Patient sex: M
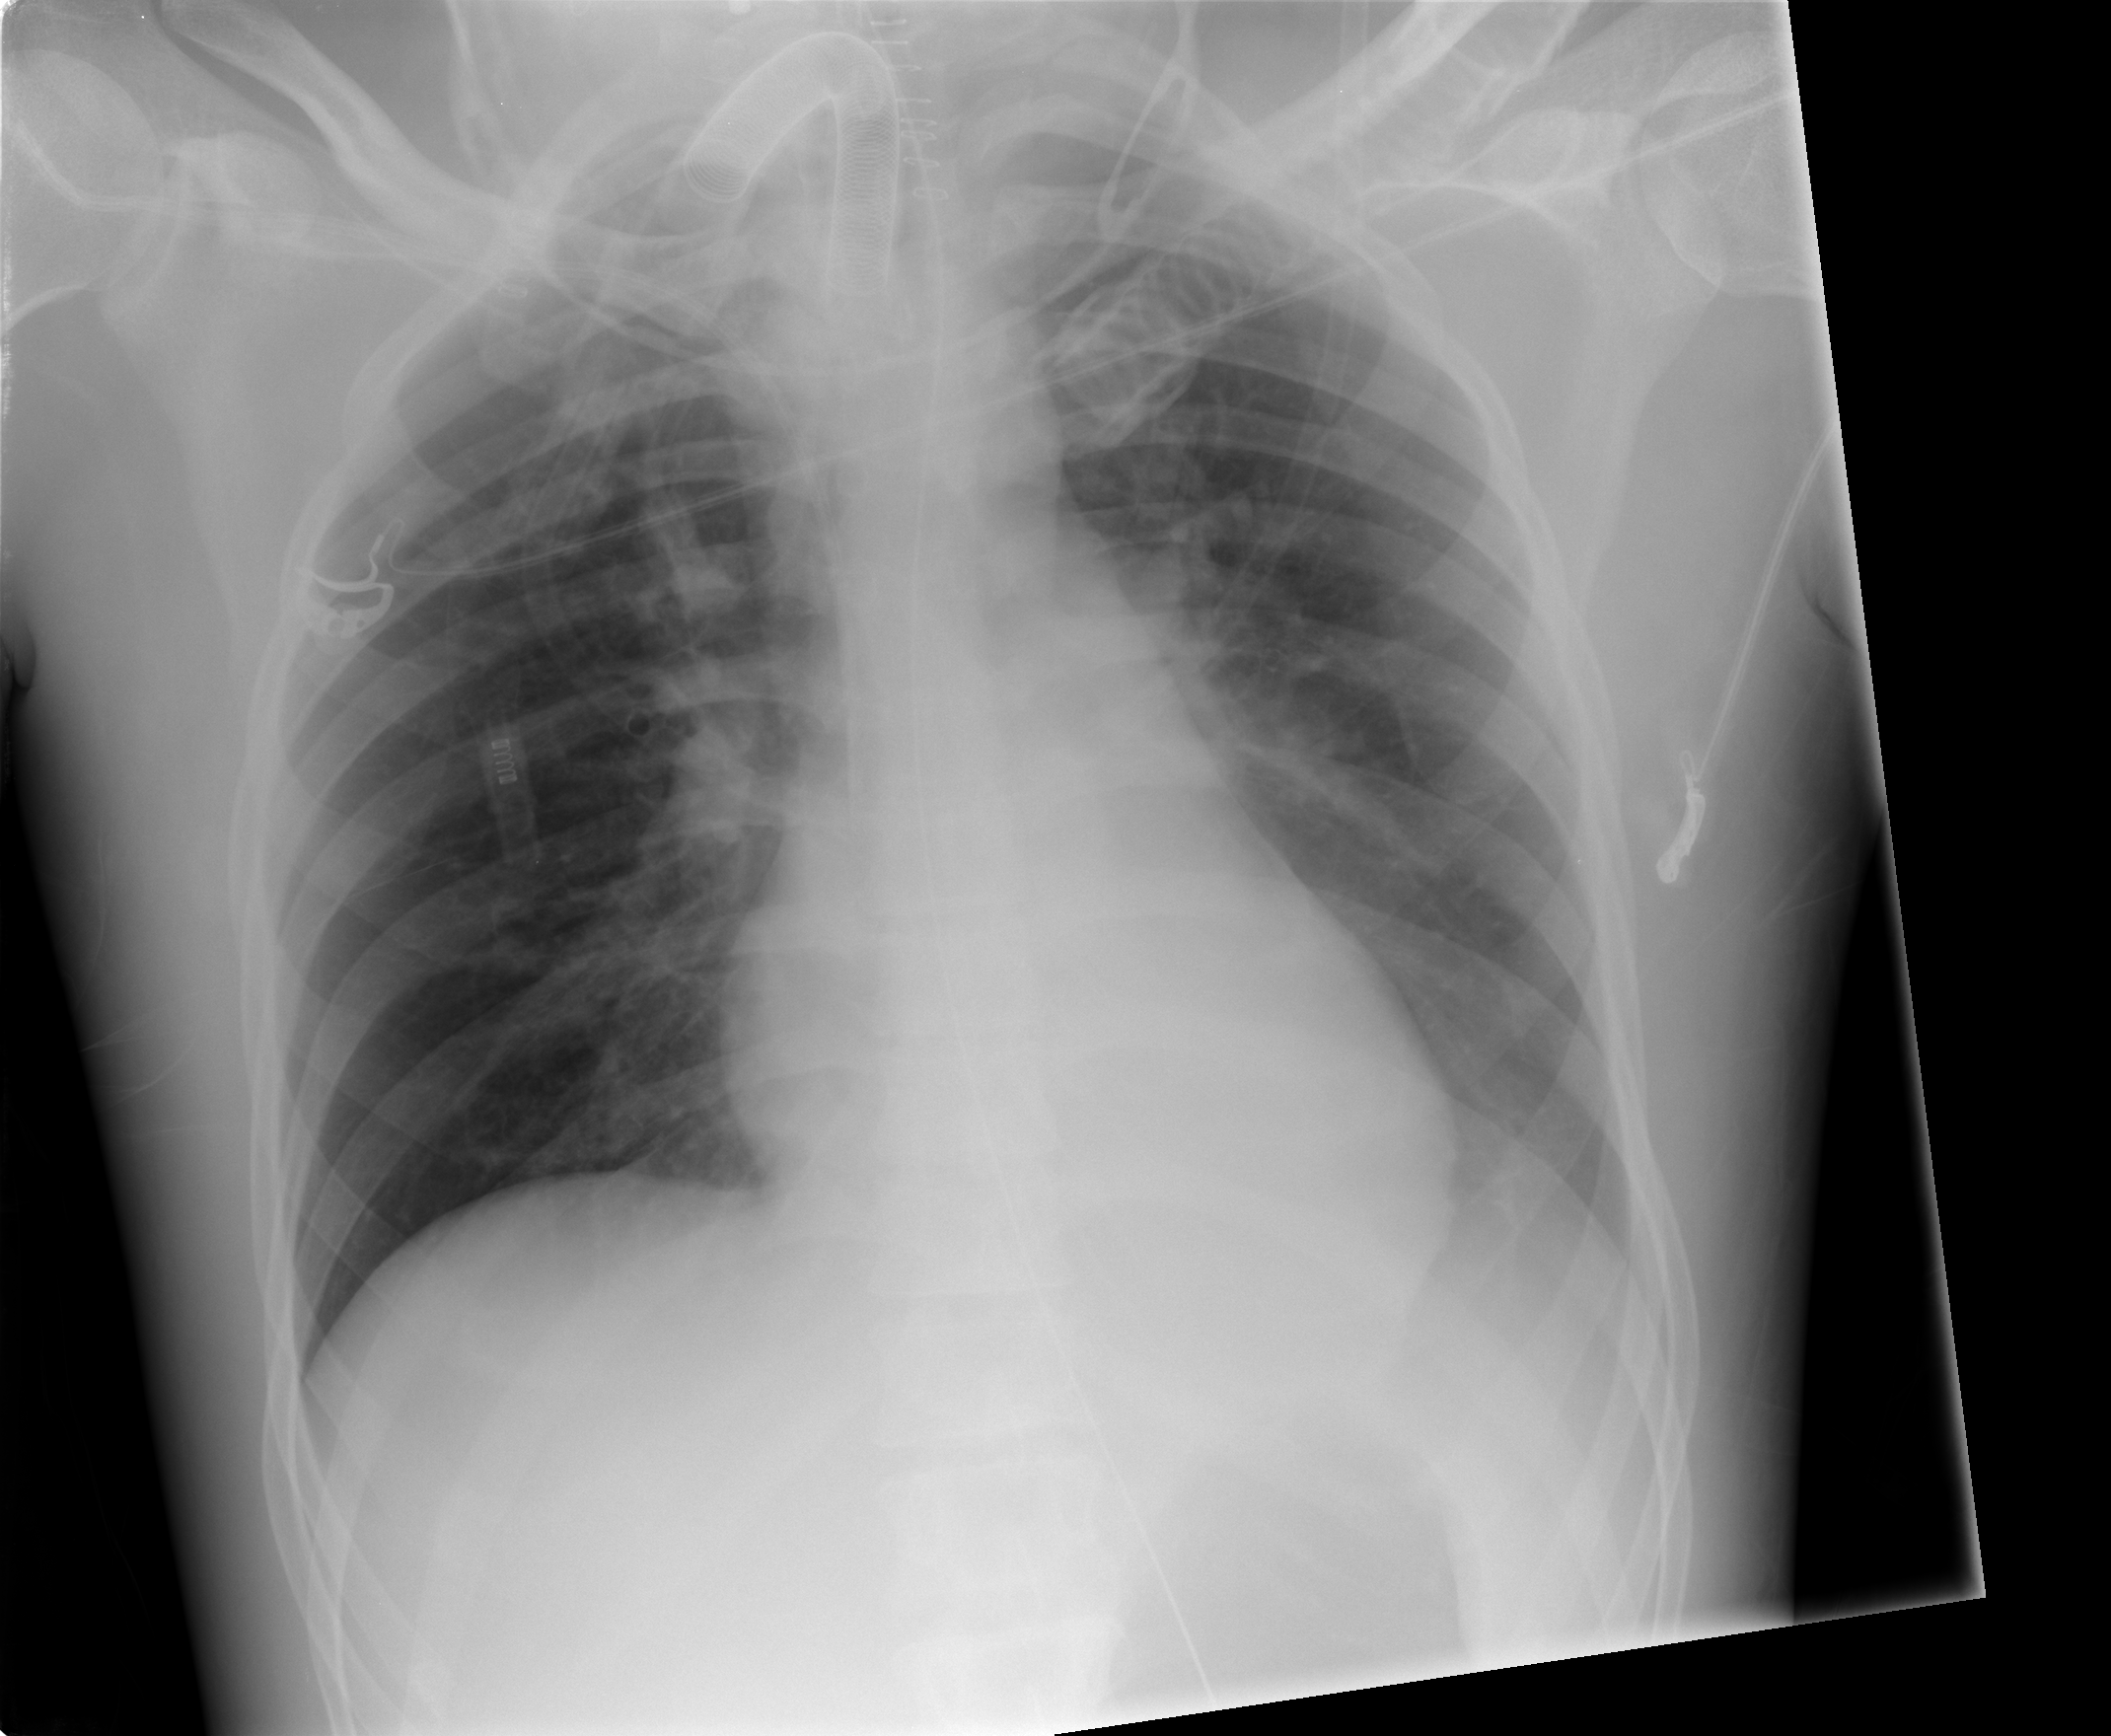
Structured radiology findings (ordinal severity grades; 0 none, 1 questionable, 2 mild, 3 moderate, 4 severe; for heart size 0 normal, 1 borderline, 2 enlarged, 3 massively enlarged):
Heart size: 0
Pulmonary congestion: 0
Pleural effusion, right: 0
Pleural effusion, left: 2
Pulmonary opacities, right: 2
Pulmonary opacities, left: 0
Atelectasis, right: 0
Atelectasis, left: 0